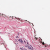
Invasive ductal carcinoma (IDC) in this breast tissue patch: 0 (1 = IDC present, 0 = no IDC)